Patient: sex F, age 75
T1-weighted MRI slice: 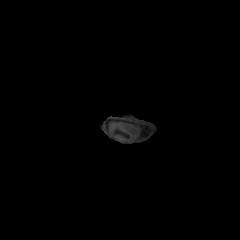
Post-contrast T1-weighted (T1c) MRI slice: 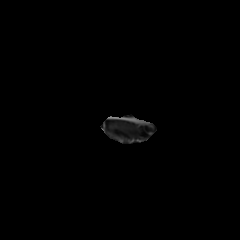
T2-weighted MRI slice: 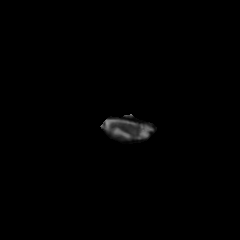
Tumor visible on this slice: yes
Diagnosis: Glioblastoma, IDH-wildtype
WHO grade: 4